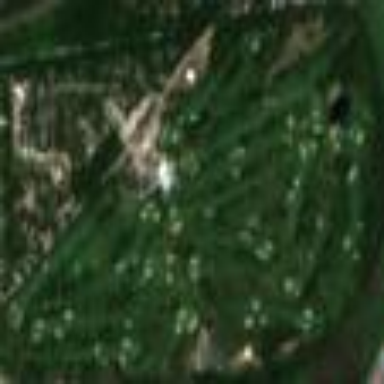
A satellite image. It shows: Golf course surrounded by greenery.